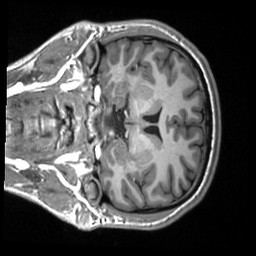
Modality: T1w
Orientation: coronal
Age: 24
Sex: male
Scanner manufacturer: siemens
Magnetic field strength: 3 T
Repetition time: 2.53 s
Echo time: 0.00219 s